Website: bh-photo
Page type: address-validator
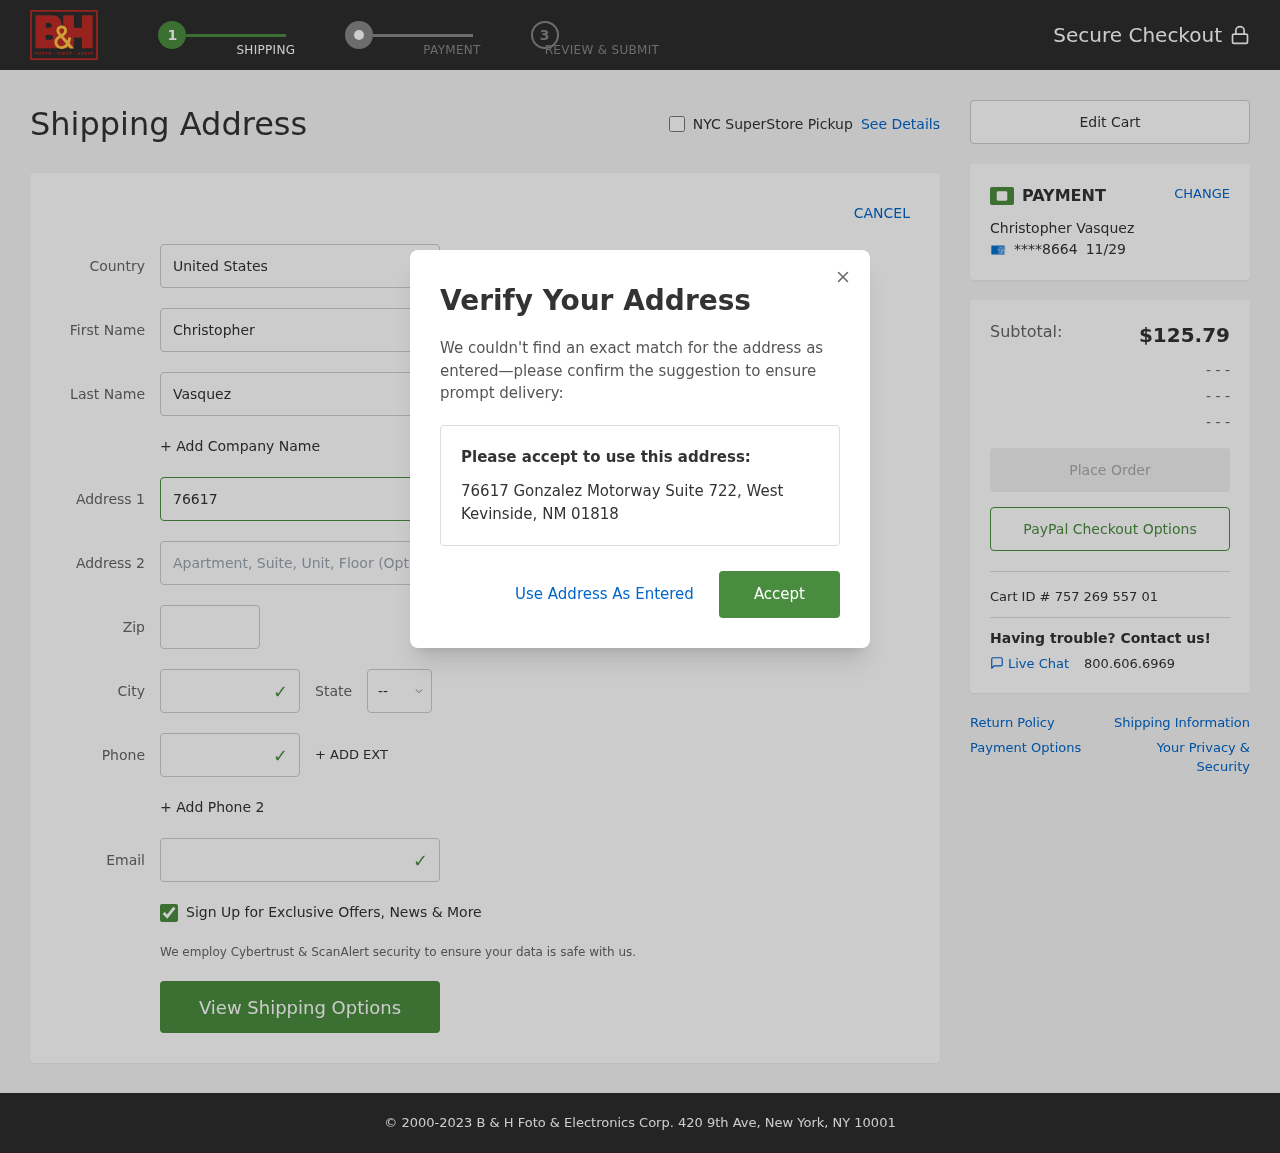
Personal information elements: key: PII_CARD_EXPIRY
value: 11/29
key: PII_CARD_LAST4
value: ****8664
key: PII_CITY
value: West Kevinside
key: PII_COUNTRY
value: United States
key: PII_EMAIL
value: christopher_vasquez@gmail.com
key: PII_FIRSTNAME
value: Christopher
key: PII_FULLNAME
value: Christopher Vasquez
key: PII_LASTNAME
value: Vasquez
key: PII_PHONE
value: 5336773053
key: PII_POSTCODE
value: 01818
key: PII_STATE_ABBR
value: NM
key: PII_STREET
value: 76617 Gonzalez Motorway Suite 722
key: PII_STREET2
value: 2122 Beth Wells
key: PII_CITY_STATE_ZIP
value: West Kevinside, NM 01818
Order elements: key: ORDER_SUBTOTAL
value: $125.79
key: ORDER_ID
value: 757 269 557 01